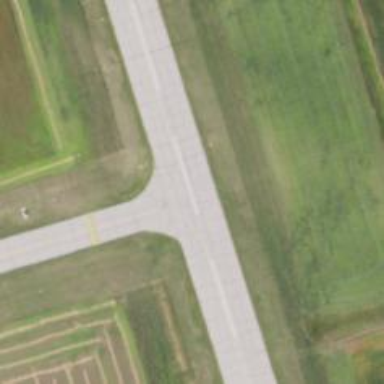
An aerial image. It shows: View of runway in airport.